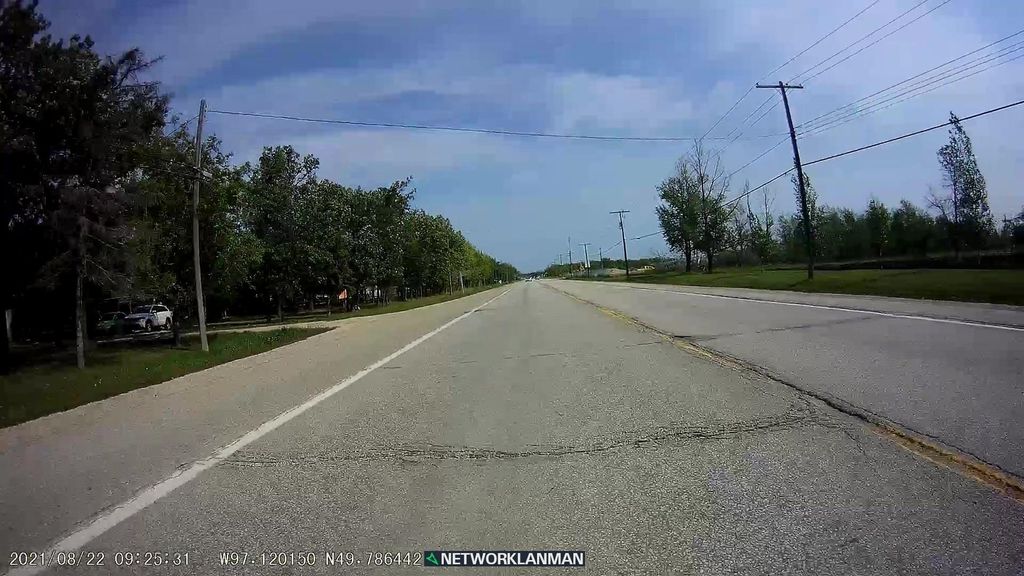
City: winnipeg